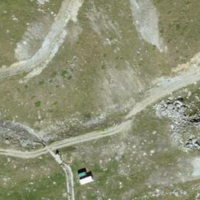
EUNIS habitat code: 26
Species observed at this site:
Marmota marmota
Phoenicurus ochruros
Oenanthe oenanthe
Parnassius apollo